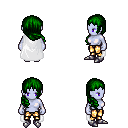
a pixel art fantasy rpg character, female body template, dark elf, purple skin, white cape, gold greaves, green right-swept hairstyle, metal boots, four views (front, back, left, right), 2x2 character sprite sheet, small pixel art, hard edges, no anti-aliasing